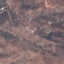
Label: HerbaceousVegetation